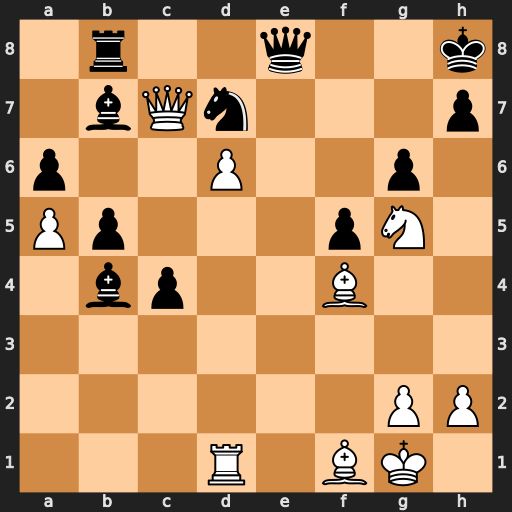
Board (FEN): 1r2q2k/1bQn3p/p2P2p1/Pp3pN1/1bp2B2/8/6PP/3R1BK1
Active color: w
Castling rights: -
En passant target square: -
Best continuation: Be5+ Qxe5 Nf7+ Kg8 Nxe5